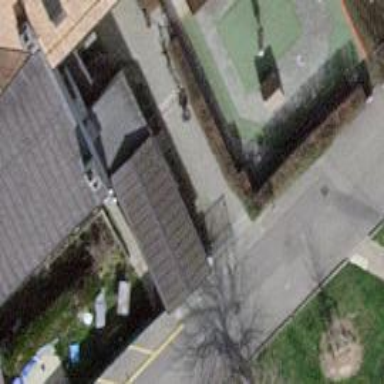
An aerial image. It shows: Garden enclosed by fence.